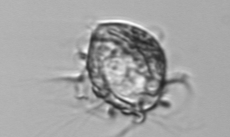
Label: Leegaardiella_ovalis